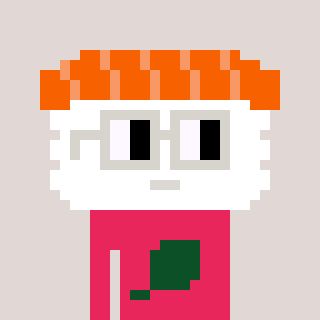
a pixel art character with square light gray glasses, a nigiri-shaped head and a redpinkish-colored body on a warm background